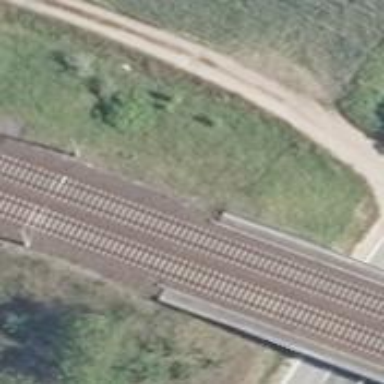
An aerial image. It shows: Bridge with electrified railway tracks featuring contact line.